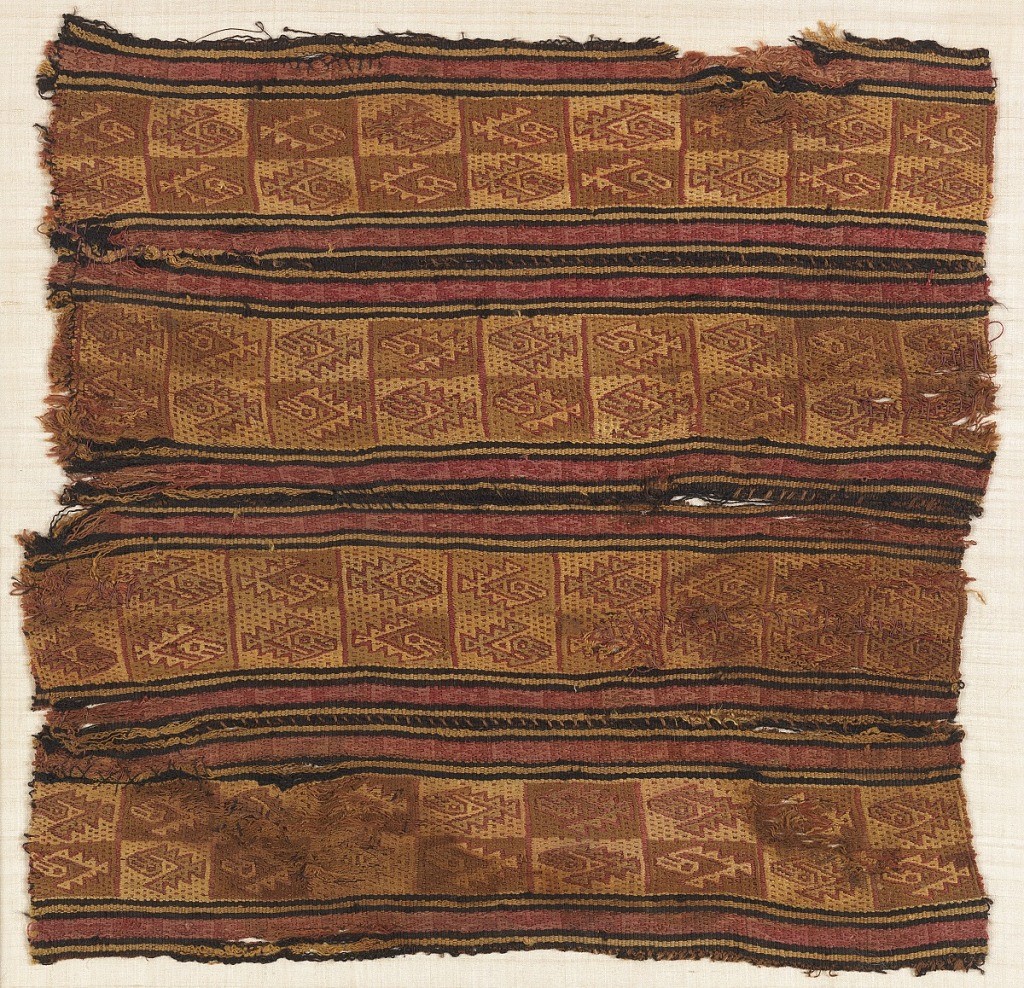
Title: Mantle
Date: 1100
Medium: wool, cotton Technique: complementary wefts, one continuous, two discontinuous
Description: Bands with tapestry-woven borders. Bird motifs outlined in red. Red line between each group of birds.